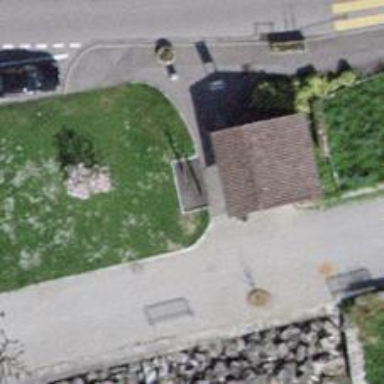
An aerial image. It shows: Toilets are available here.